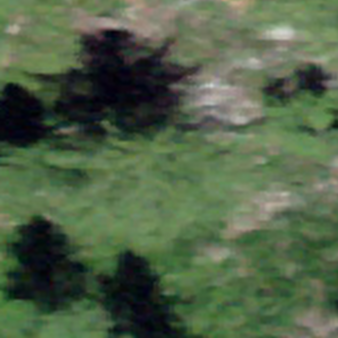
Label: other